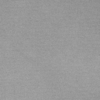
Label: dusty